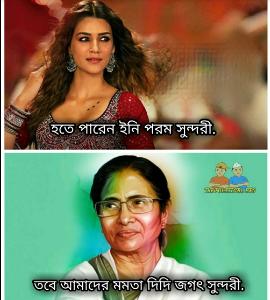
Text: হতে পারেন এনি পরম সুন্দরী তবে আমাদের মমতা দিদি জগত সুন্দরী
Label: Non Hate